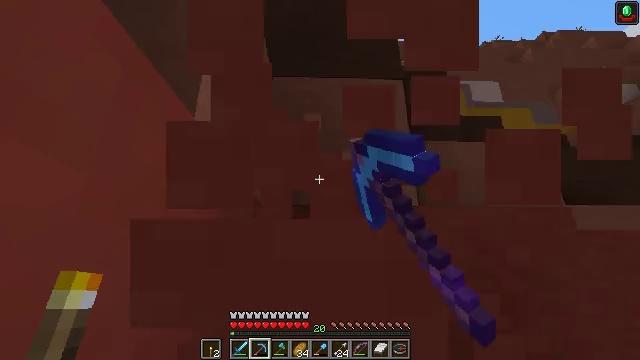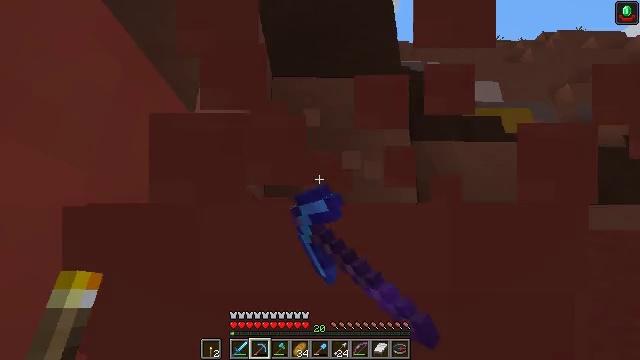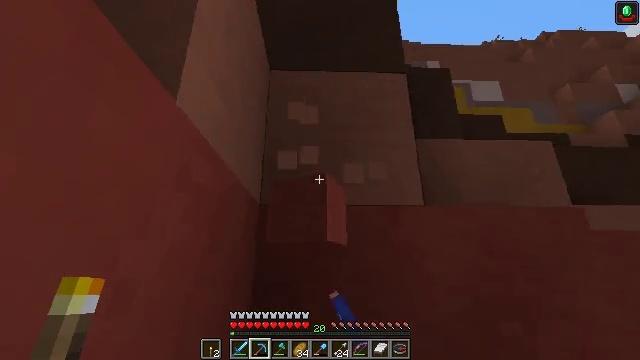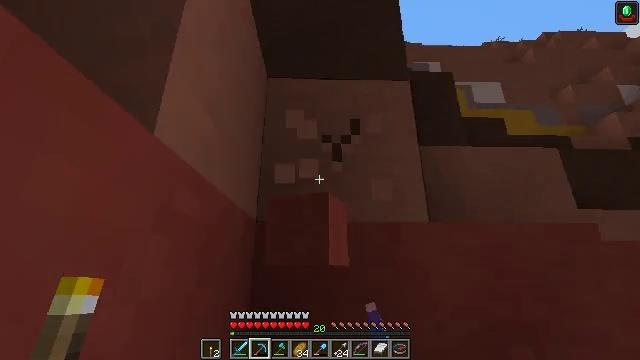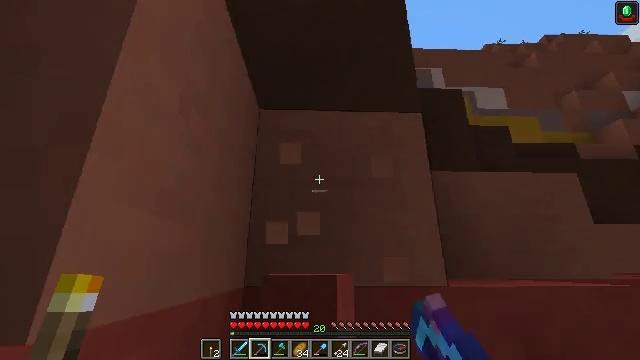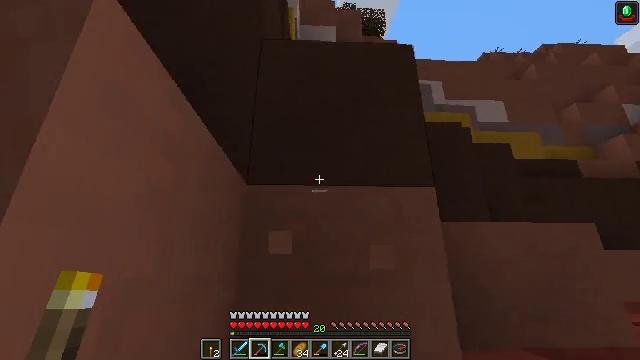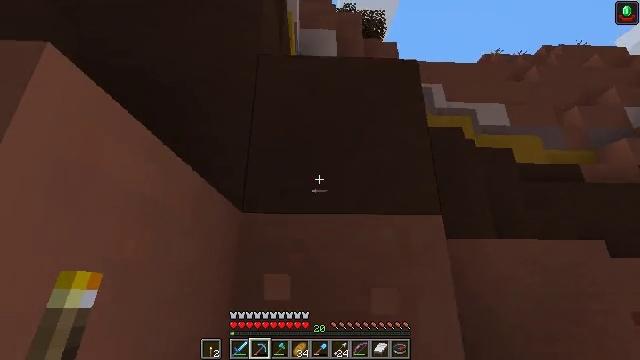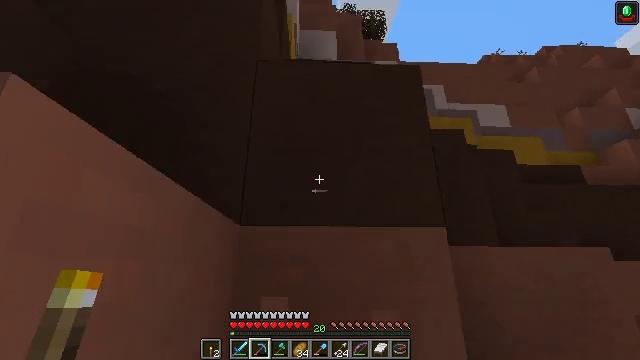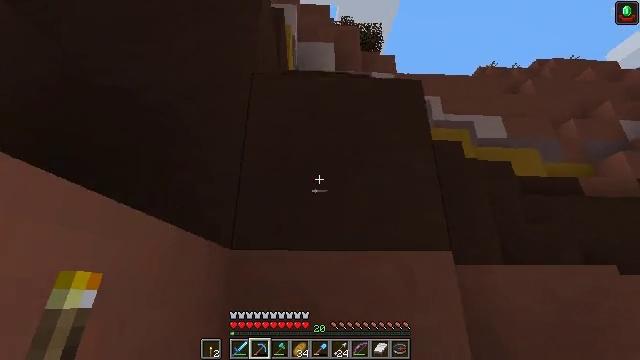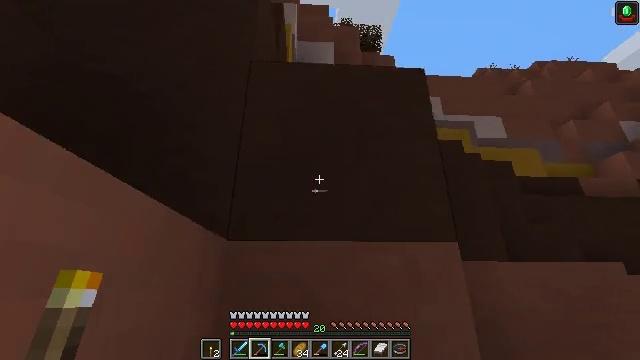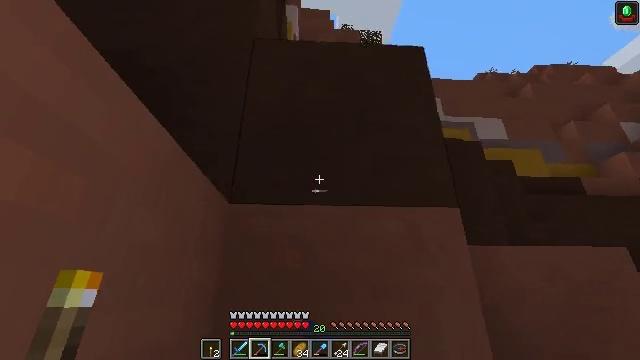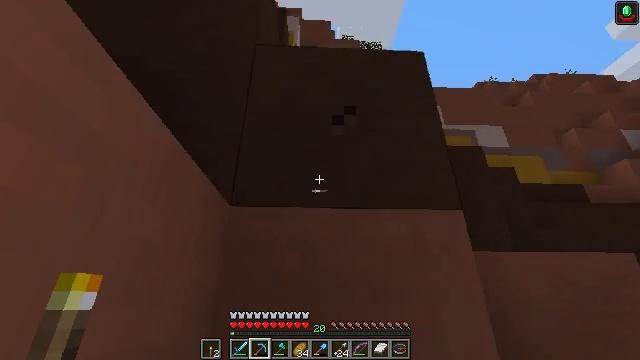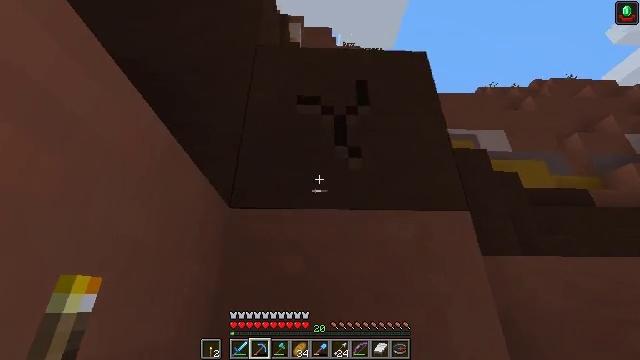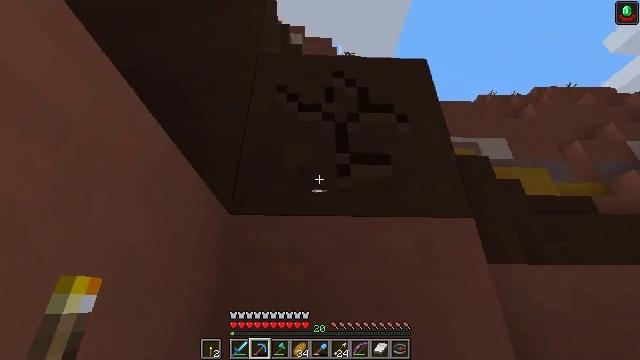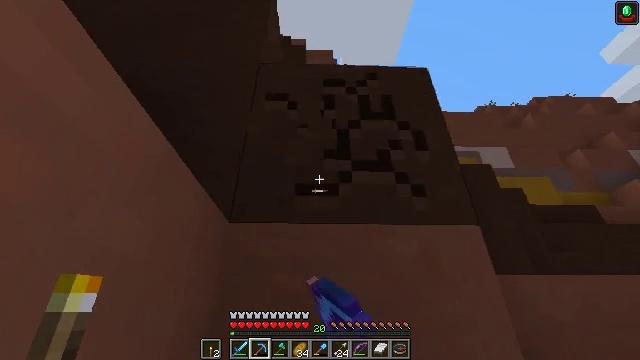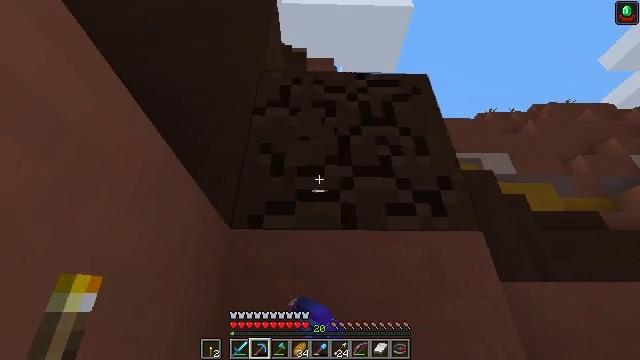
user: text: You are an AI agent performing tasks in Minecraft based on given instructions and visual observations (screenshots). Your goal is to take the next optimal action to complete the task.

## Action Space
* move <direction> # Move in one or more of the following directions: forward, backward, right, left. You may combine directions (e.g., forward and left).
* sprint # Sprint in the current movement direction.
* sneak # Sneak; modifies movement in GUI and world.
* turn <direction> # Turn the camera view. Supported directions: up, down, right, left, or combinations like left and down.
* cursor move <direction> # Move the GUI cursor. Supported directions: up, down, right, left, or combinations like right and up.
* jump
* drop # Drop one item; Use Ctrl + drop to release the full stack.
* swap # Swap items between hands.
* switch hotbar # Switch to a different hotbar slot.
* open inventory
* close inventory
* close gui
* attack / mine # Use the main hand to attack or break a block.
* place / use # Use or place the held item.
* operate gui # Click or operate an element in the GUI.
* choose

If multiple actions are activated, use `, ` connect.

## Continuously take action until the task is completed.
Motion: motion action
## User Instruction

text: Gather brown terracotta from a building.
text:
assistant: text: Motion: attack / mine
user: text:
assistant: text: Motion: move forward, attack / mine
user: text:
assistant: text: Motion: move forward, attack / mine, jump
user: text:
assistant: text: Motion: move forward, jump
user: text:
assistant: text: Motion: move forward, jump
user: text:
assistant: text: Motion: move forward, jump
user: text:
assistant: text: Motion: move forward
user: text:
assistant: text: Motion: turn up
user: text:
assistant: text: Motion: attack / mine
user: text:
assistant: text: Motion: turn up, attack / mine
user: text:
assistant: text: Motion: turn up, attack / mine
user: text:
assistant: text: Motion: turn up, attack / mine
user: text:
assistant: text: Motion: turn up, attack / mine
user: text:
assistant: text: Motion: turn up, attack / mine
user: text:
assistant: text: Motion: turn up, attack / mine
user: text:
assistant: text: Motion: attack / mine
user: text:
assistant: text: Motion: attack / mine
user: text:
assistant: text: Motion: attack / mine
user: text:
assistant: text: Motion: attack / mine
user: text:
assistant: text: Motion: turn right and down, attack / mine
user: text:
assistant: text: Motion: attack / mine